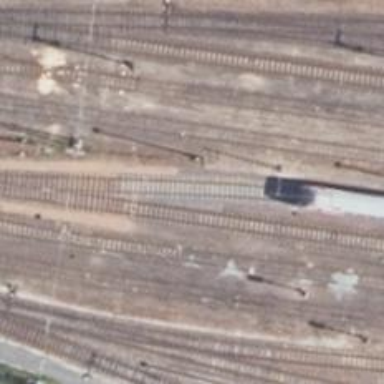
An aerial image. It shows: Railway yard in service.